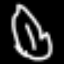
Label: leaf